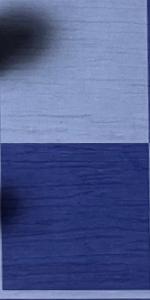
Label: Empty